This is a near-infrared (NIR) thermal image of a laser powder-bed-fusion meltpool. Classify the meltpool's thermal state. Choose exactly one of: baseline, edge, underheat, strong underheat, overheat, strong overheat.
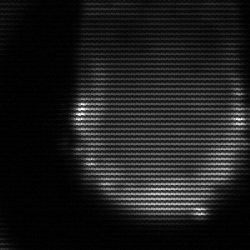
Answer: edge